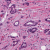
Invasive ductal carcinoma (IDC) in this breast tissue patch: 0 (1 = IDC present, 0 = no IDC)